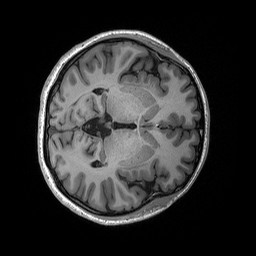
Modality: T1w
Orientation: axial
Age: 22
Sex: female
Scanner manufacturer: siemens
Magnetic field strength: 3 T
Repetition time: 2.53 s
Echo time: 0.00227 s